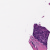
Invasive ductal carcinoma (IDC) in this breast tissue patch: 0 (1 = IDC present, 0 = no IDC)